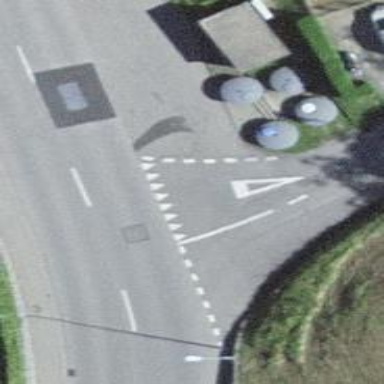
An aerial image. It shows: Road with "give way" sign.